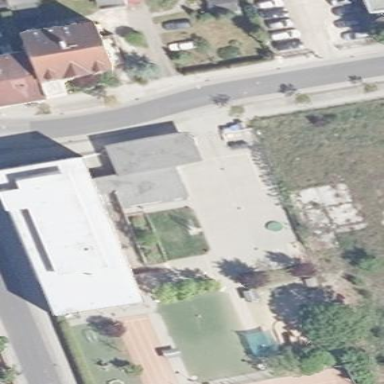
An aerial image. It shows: School building.